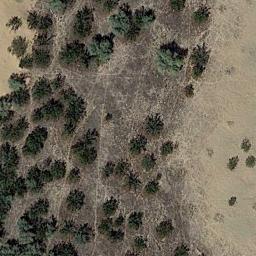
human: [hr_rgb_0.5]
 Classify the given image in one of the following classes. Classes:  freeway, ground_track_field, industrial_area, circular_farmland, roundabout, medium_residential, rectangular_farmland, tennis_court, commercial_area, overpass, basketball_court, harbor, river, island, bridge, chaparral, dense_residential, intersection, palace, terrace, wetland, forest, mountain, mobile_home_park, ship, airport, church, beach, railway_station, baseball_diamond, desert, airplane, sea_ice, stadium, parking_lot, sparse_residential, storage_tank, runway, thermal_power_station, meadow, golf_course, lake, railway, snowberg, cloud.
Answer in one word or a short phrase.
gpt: chaparral